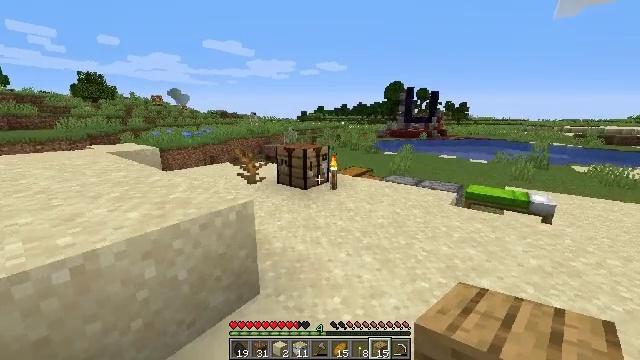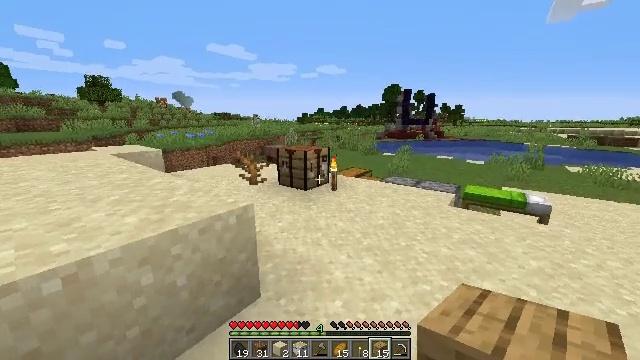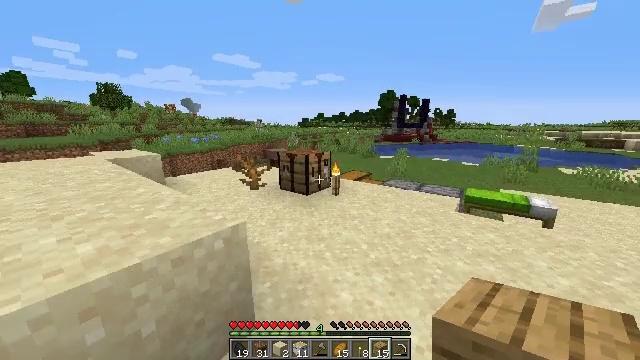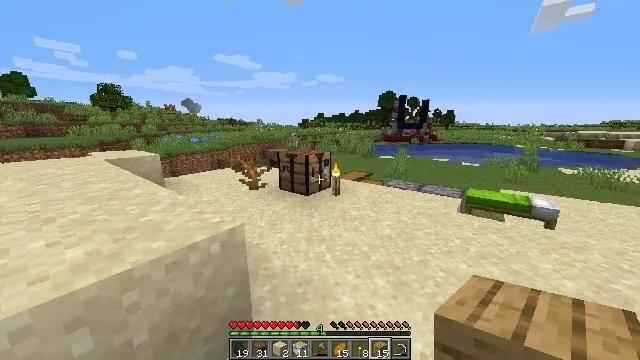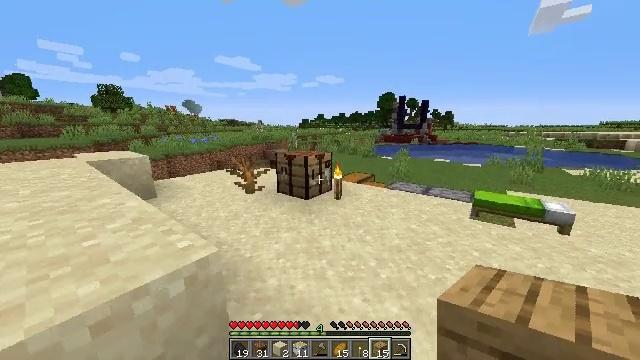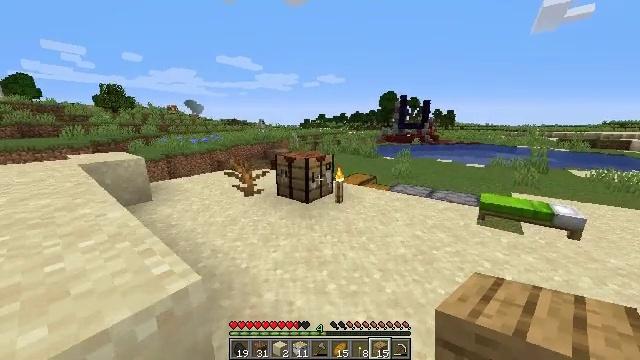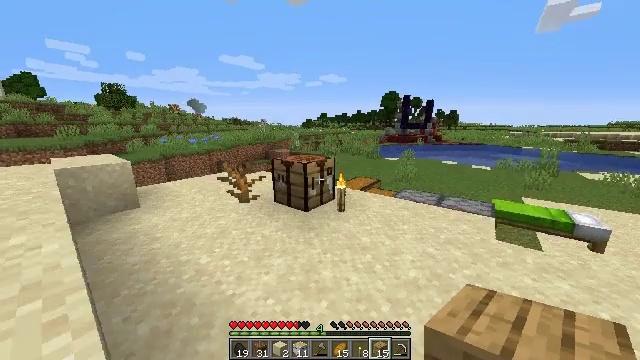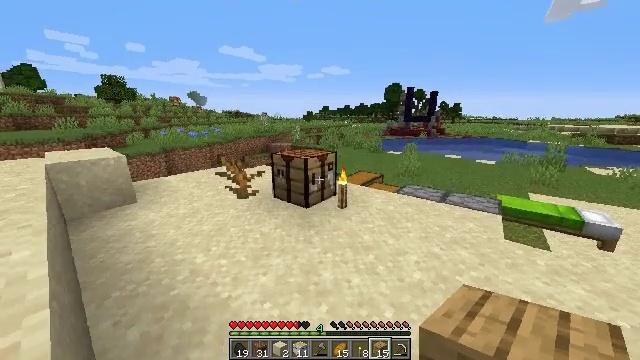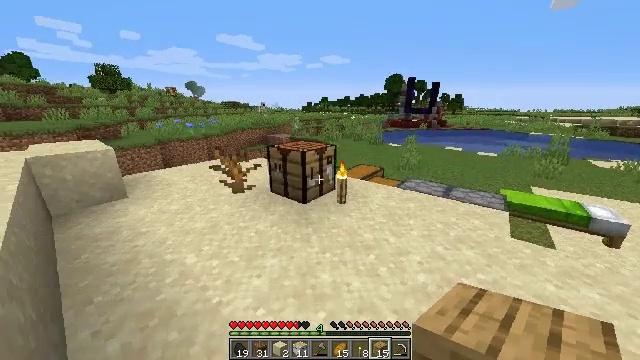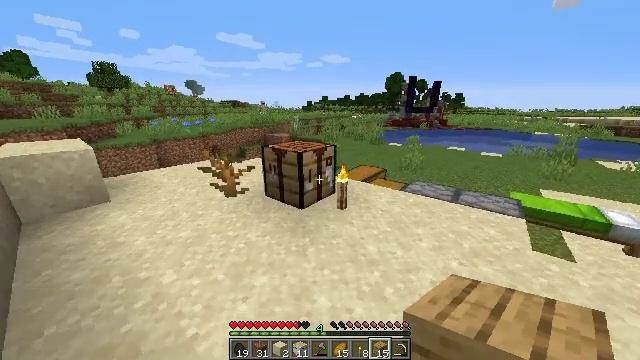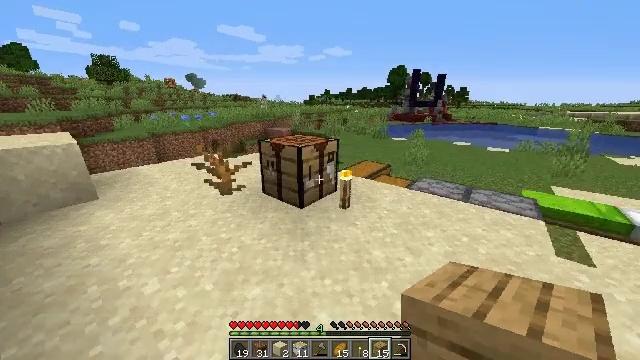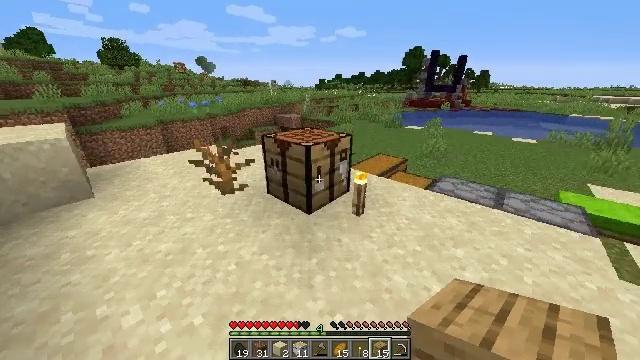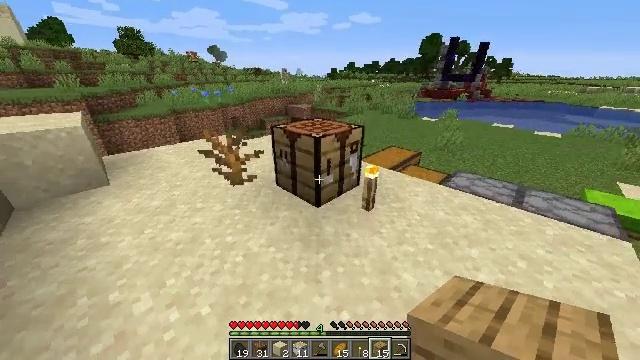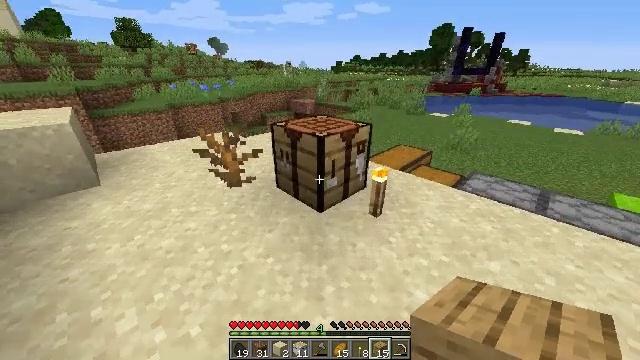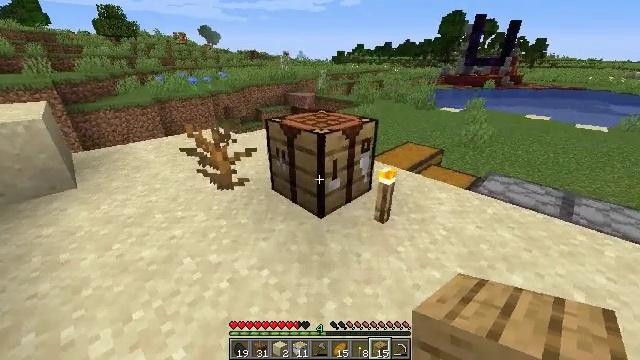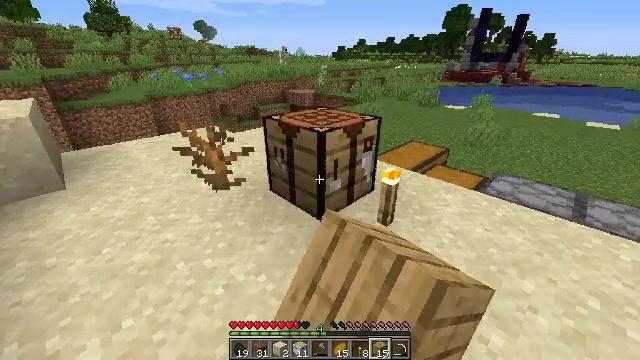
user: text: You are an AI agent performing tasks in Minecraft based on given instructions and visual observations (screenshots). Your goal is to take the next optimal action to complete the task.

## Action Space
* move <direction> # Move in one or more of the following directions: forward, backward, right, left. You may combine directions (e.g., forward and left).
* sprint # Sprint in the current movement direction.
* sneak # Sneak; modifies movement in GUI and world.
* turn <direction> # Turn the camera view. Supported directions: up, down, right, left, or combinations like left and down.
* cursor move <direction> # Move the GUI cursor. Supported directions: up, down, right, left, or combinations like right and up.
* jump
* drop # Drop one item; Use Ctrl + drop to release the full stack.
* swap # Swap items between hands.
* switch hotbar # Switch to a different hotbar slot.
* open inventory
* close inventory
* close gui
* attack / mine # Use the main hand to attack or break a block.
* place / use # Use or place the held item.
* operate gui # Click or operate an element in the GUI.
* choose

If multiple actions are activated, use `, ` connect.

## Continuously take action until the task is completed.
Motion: motion action
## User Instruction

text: Combine sandstone blocks to create a sandstone slab.
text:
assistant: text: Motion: move forward
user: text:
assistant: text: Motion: move forward
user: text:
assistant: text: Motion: move forward
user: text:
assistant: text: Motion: move forward
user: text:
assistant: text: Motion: move forward
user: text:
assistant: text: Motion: move forward
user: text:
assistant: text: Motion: move forward, turn down
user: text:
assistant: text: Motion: move forward, turn down
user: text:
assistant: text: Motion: move forward
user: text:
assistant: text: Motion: move forward, turn down
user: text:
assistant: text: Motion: move forward, turn left and down
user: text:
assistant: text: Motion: turn left and down
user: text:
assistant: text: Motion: turn left
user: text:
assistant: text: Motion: use / place
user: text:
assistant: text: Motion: use / place
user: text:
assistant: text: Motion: use / place
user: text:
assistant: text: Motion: no_op
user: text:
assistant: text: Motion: no_op
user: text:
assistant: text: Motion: open gui
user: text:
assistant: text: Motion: no_op
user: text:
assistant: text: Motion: no_op
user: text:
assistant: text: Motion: no_op
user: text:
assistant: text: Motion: no_op
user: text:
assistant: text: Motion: no_op
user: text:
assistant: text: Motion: no_op
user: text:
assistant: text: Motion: no_op
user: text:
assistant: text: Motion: no_op
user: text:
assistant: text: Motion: no_op
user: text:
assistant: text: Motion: cursor move down
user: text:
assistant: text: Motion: cursor move right and down